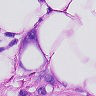
Metastatic tissue present: yes